Question:
The question is basically just the title. In the above image, Eclipse is highlighting the function scope/block with the blue dotted pattern on the left margin. While helpful, I find the pattern visually distracting, especially using Moonrise or the Dark theme. What is this feature called, and where would I find its appearance settings/controls?
This is eclipse 4.4 with PyDev and StatET installed, though I see the same behavior with basic Java files as well.
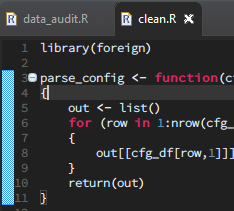
Answer: I assume you are using Linux OS.
> What is this feature called, and where would I find its appearance settings/controls?
This is called as Range indicator.You can switch off the range indicator.
> Click Windows > Preferences. Navigate to General > Editors > Text Editors. De select Show Range indicator option.
If you want to change the colour then refer this answer <URL>